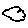
Label: cloud